Field crop: tomato
Growth stage: 2
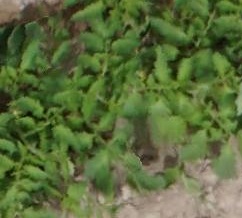
Species: tomato